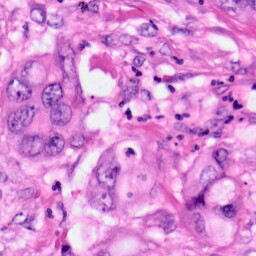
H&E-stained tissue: Pancreatic